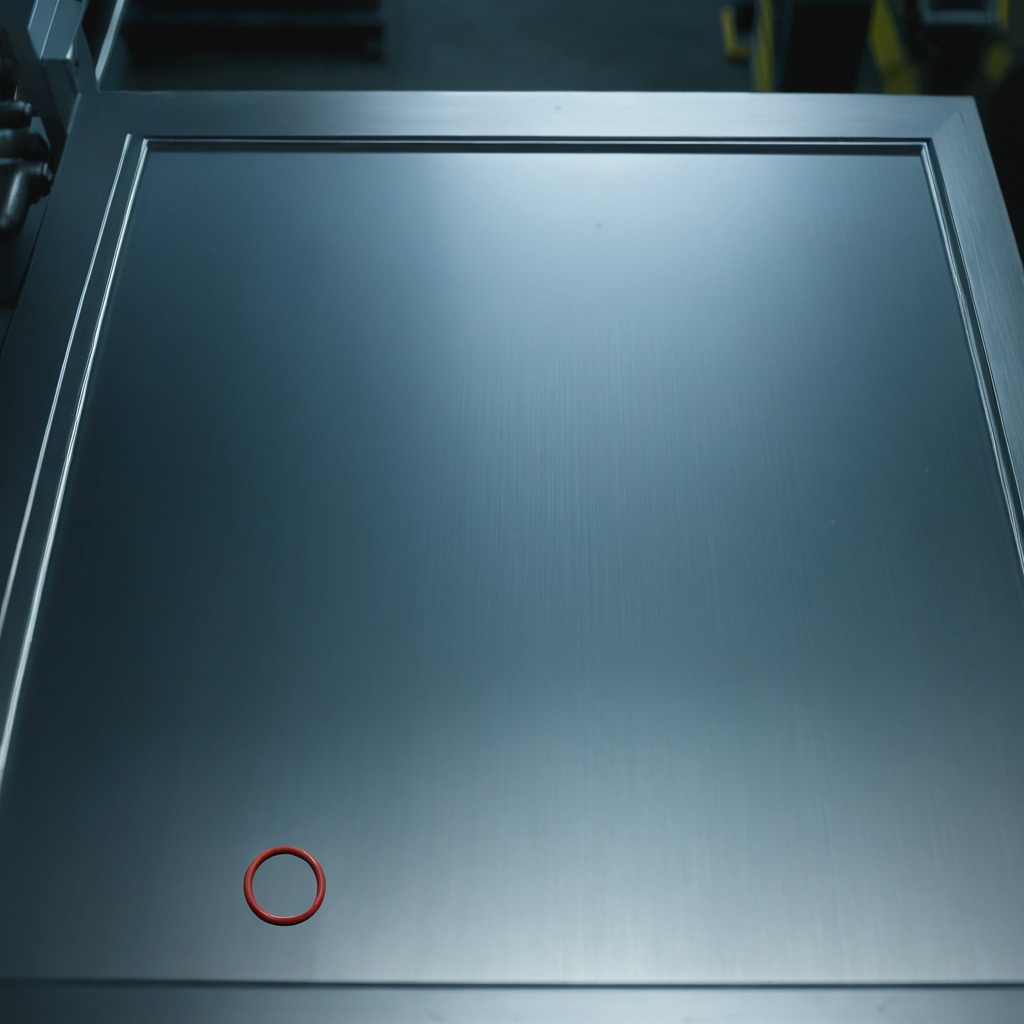
A rubber O-ring is lying on a metal table in a machine shop under fluorescent lights.